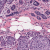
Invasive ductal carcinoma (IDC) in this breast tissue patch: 1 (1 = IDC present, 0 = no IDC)